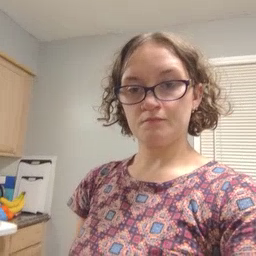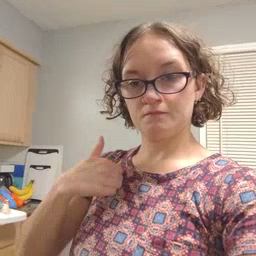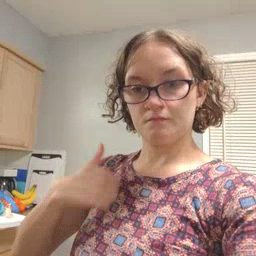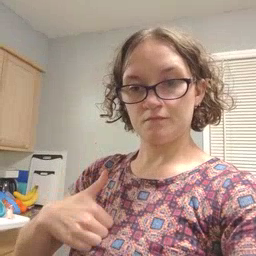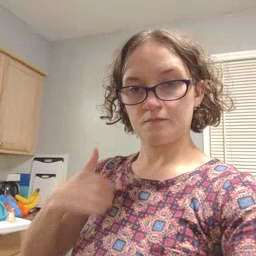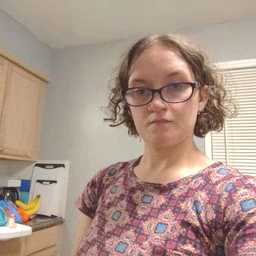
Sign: bath